Question: I'm new in this field, please kindly help me.
I'm installing pentaho biserver for community in my notebook. At first, it's succeed (with default configuration) <URL>. but, when I'm trying to change the database with ms sql server like this tutorial,
<URL>
an error occurs:

Can anybody tell me what's wrong with the installation?
I'm using:
- - - - - 'iserver-ce omcat\lib'
I also try something like <URL> but still not working.
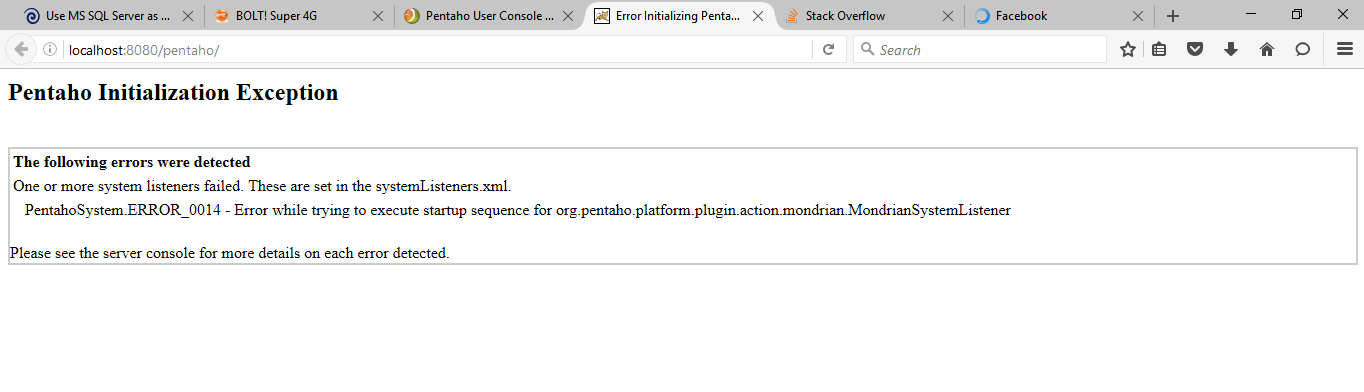
Answer: switch to default configuration. . while creating Datasource connection Pentaho provides option for connecting to different RDBMS database.You just need to place JDBC connector file into lib directory.